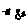
Label: triangle